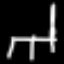
Label: chair